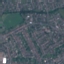
Land use / land cover: Residential